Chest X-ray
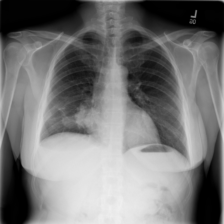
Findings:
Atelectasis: negative
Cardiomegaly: negative
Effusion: positive
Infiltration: positive
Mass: positive
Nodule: negative
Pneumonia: negative
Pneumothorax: negative
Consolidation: negative
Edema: negative
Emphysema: negative
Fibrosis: negative
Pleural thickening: negative
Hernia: negative